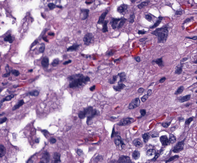
Tumor epithelial tissue: yes
Tumor-associated stroma tissue: no
Normal tissue: no